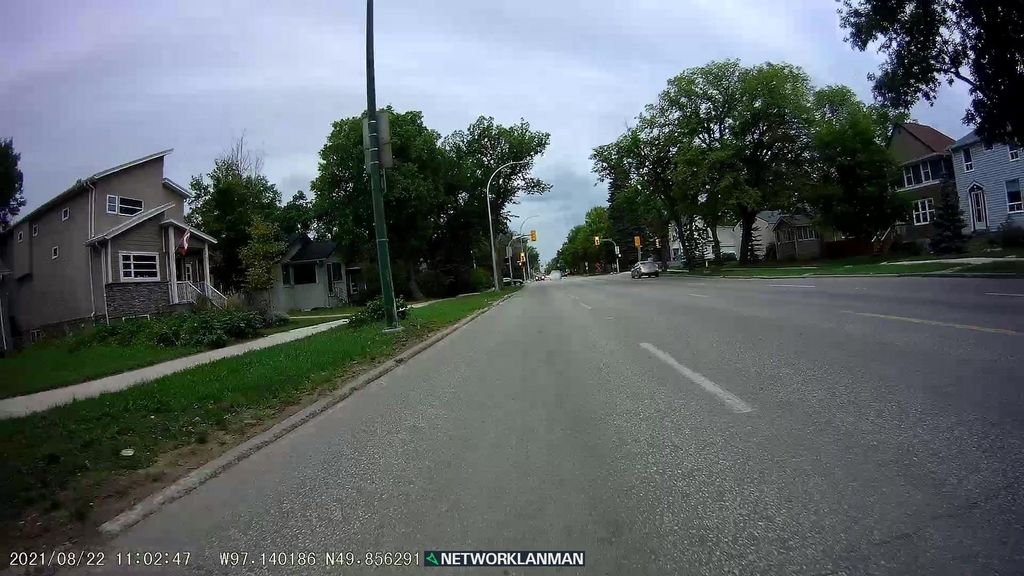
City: winnipeg